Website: apple
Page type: address-validator
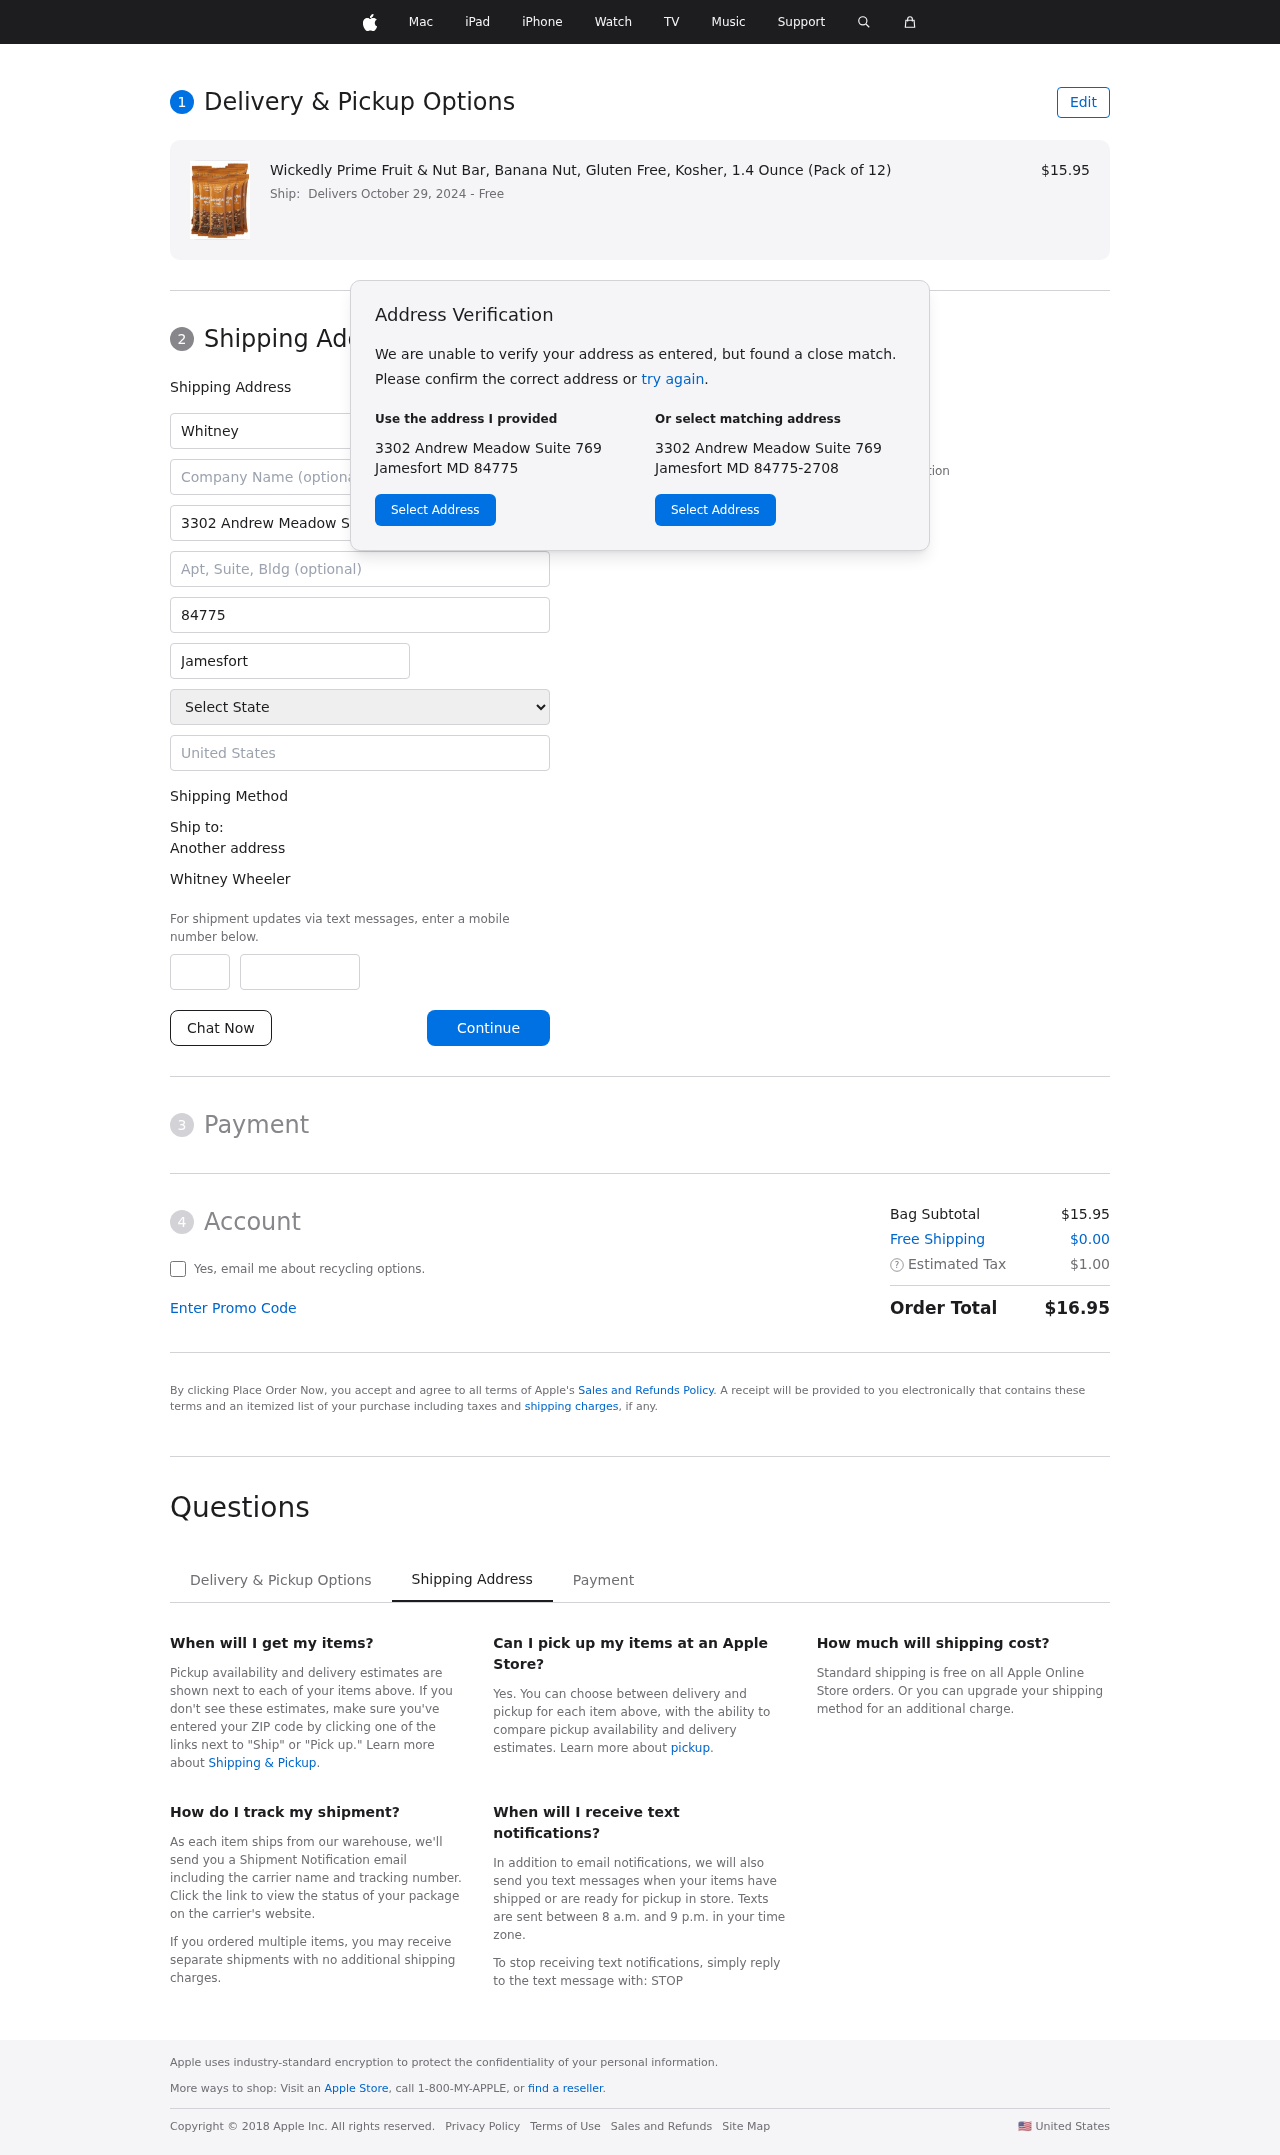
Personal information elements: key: PII_CITY
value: Jamesfort
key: PII_COUNTRY
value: United States
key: PII_FIRSTNAME
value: Whitney
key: PII_FULLNAME
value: Whitney Wheeler
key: PII_LASTNAME
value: Wheeler
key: PII_PHONE_AREA
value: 350
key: PII_PHONE_SUFFIX
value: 8449
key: PII_POSTCODE
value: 84775
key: PII_STATE
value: Maryland
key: PII_STREET
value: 3302 Andrew Meadow Suite 769
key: PII_CITY_STATE_ZIP
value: Jamesfort MD 84775
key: PII_STATE_ABBR
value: MD
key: PII_POSTCODE_FULL
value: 84775
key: PII_POSTCODE_NUMERIC
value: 84775
Product elements: key: PRODUCT1_NAME
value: Wickedly Prime Fruit & Nut Bar, Banana Nut, Gluten Free, Kosher, 1.4 Ounce (Pack of 12)
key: PRODUCT1_PRICE
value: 15.95
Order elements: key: ORDER_DELIVERY_DATE
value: Delivers October 29, 2024
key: ORDER_SUBTOTAL
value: $15.95
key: ORDER_SHIPPING_COST
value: $0.00
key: ORDER_TAX
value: $1.00
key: ORDER_TOTAL
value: $16.95